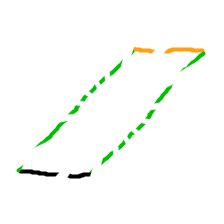
Shape: parallelogram